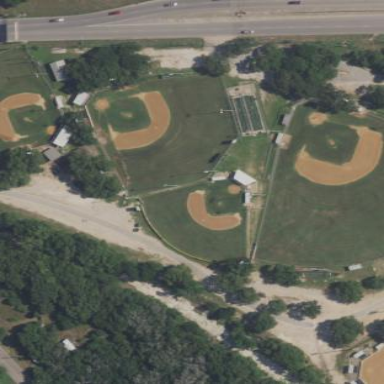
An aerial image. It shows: Baseball pitch for leisure land.